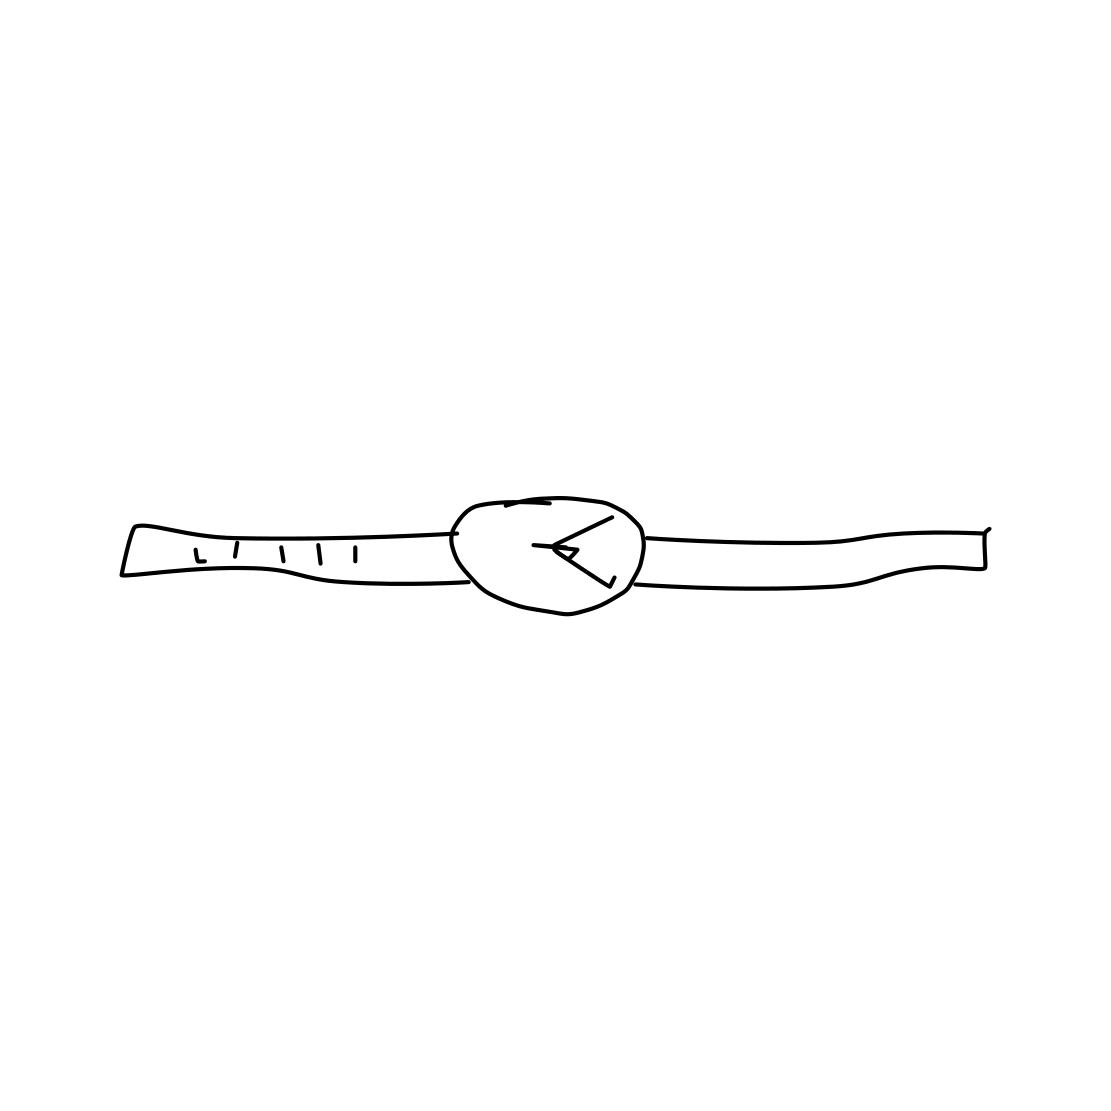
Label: wrist-watch